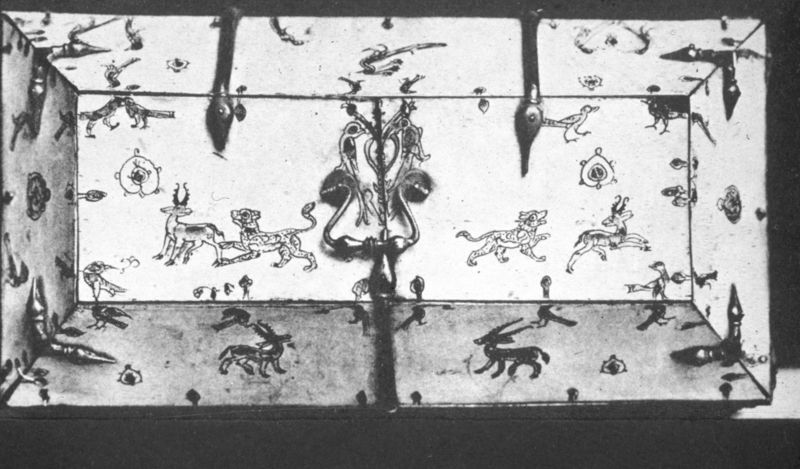
Titel: Kästchen, bemalt (Deckel)
Standort: Laval
Institution: Mus. Arch.
Schlagwörter: baum, vogel, holz, mitte, schmuck, schwarz, weiss, zeichnung, hund, schloss, tier, tiere, muster, ornament, wand, vögel, decke, pflanze, afrika, riemen, metall, foto, wände, griff, katze, eisen, truhe, deckel, messing, offen, motiv, seite, schlange, kiste, schachtel, insekten, jagd, kasten, photo, ecken, griffe, seiten, löwen, hirsch, rehe, eck, schlangen, löwe, hörner, beschlag, möbelstück, kästchen, aufnahme, schanier, jagen, leopard, motive, tiger, panther, steinbock, antilope, antilopen, holztruhe, tiermotiv, schmuckkästchen, getier, fotot, guckkasten, jagdmotiv, krabbeln